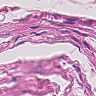
Metastatic tissue present: no